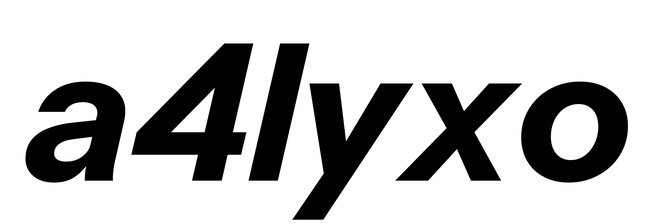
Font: InstrumentSans-Italic_Bold_Italic